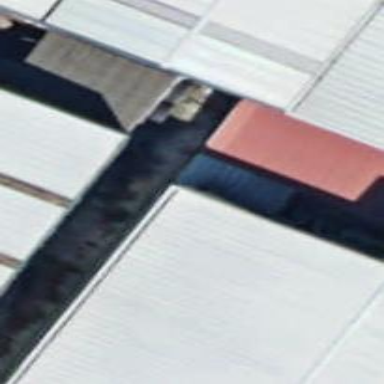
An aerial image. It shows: Warehouse building.